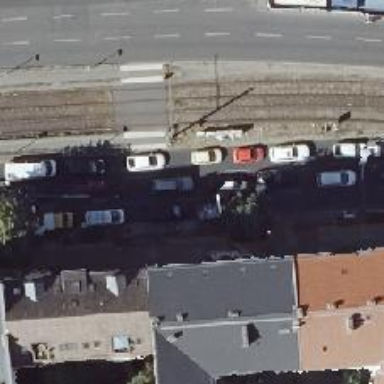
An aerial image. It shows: Footway that serves as traffic island.